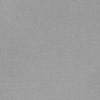
Label: dusty